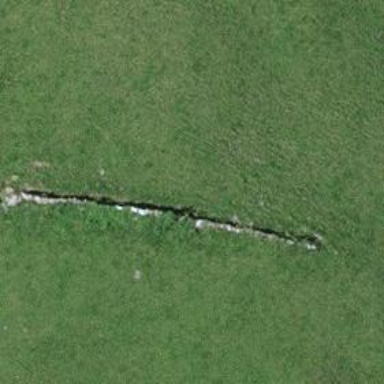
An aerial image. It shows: Wall made of dry stone.